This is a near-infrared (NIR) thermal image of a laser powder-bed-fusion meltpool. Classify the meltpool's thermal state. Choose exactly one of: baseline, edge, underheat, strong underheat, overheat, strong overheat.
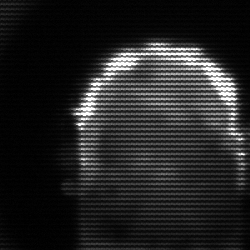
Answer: baseline